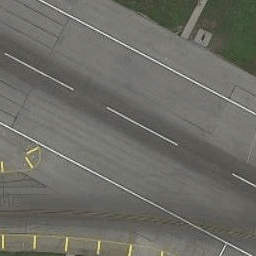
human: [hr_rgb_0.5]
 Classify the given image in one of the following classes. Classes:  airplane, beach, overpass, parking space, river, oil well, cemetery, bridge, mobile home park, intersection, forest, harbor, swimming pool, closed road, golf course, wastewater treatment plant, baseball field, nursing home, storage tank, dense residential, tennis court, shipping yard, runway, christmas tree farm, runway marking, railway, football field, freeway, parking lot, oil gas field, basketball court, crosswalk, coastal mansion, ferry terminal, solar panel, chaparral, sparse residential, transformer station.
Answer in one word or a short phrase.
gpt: runway